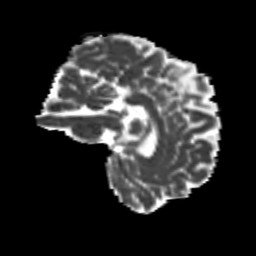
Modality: MD
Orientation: sagittal
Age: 24
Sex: male
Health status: healthy
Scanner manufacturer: siemens
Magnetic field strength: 3 T
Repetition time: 8.6 s
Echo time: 0.095 s